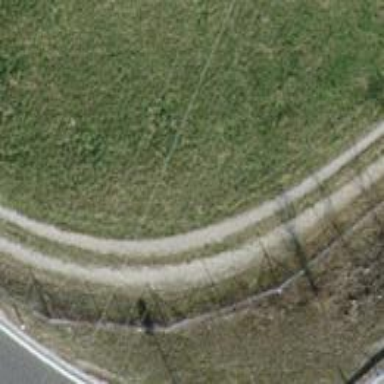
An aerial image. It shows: Gravel track with grade 2 tracktype.